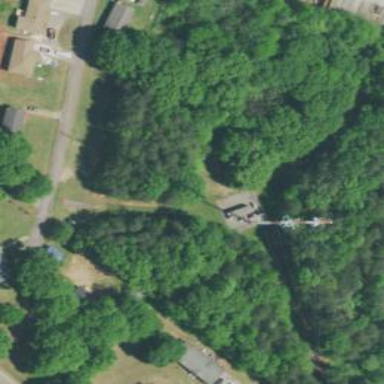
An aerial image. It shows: Mast tower used for communication.